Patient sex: M
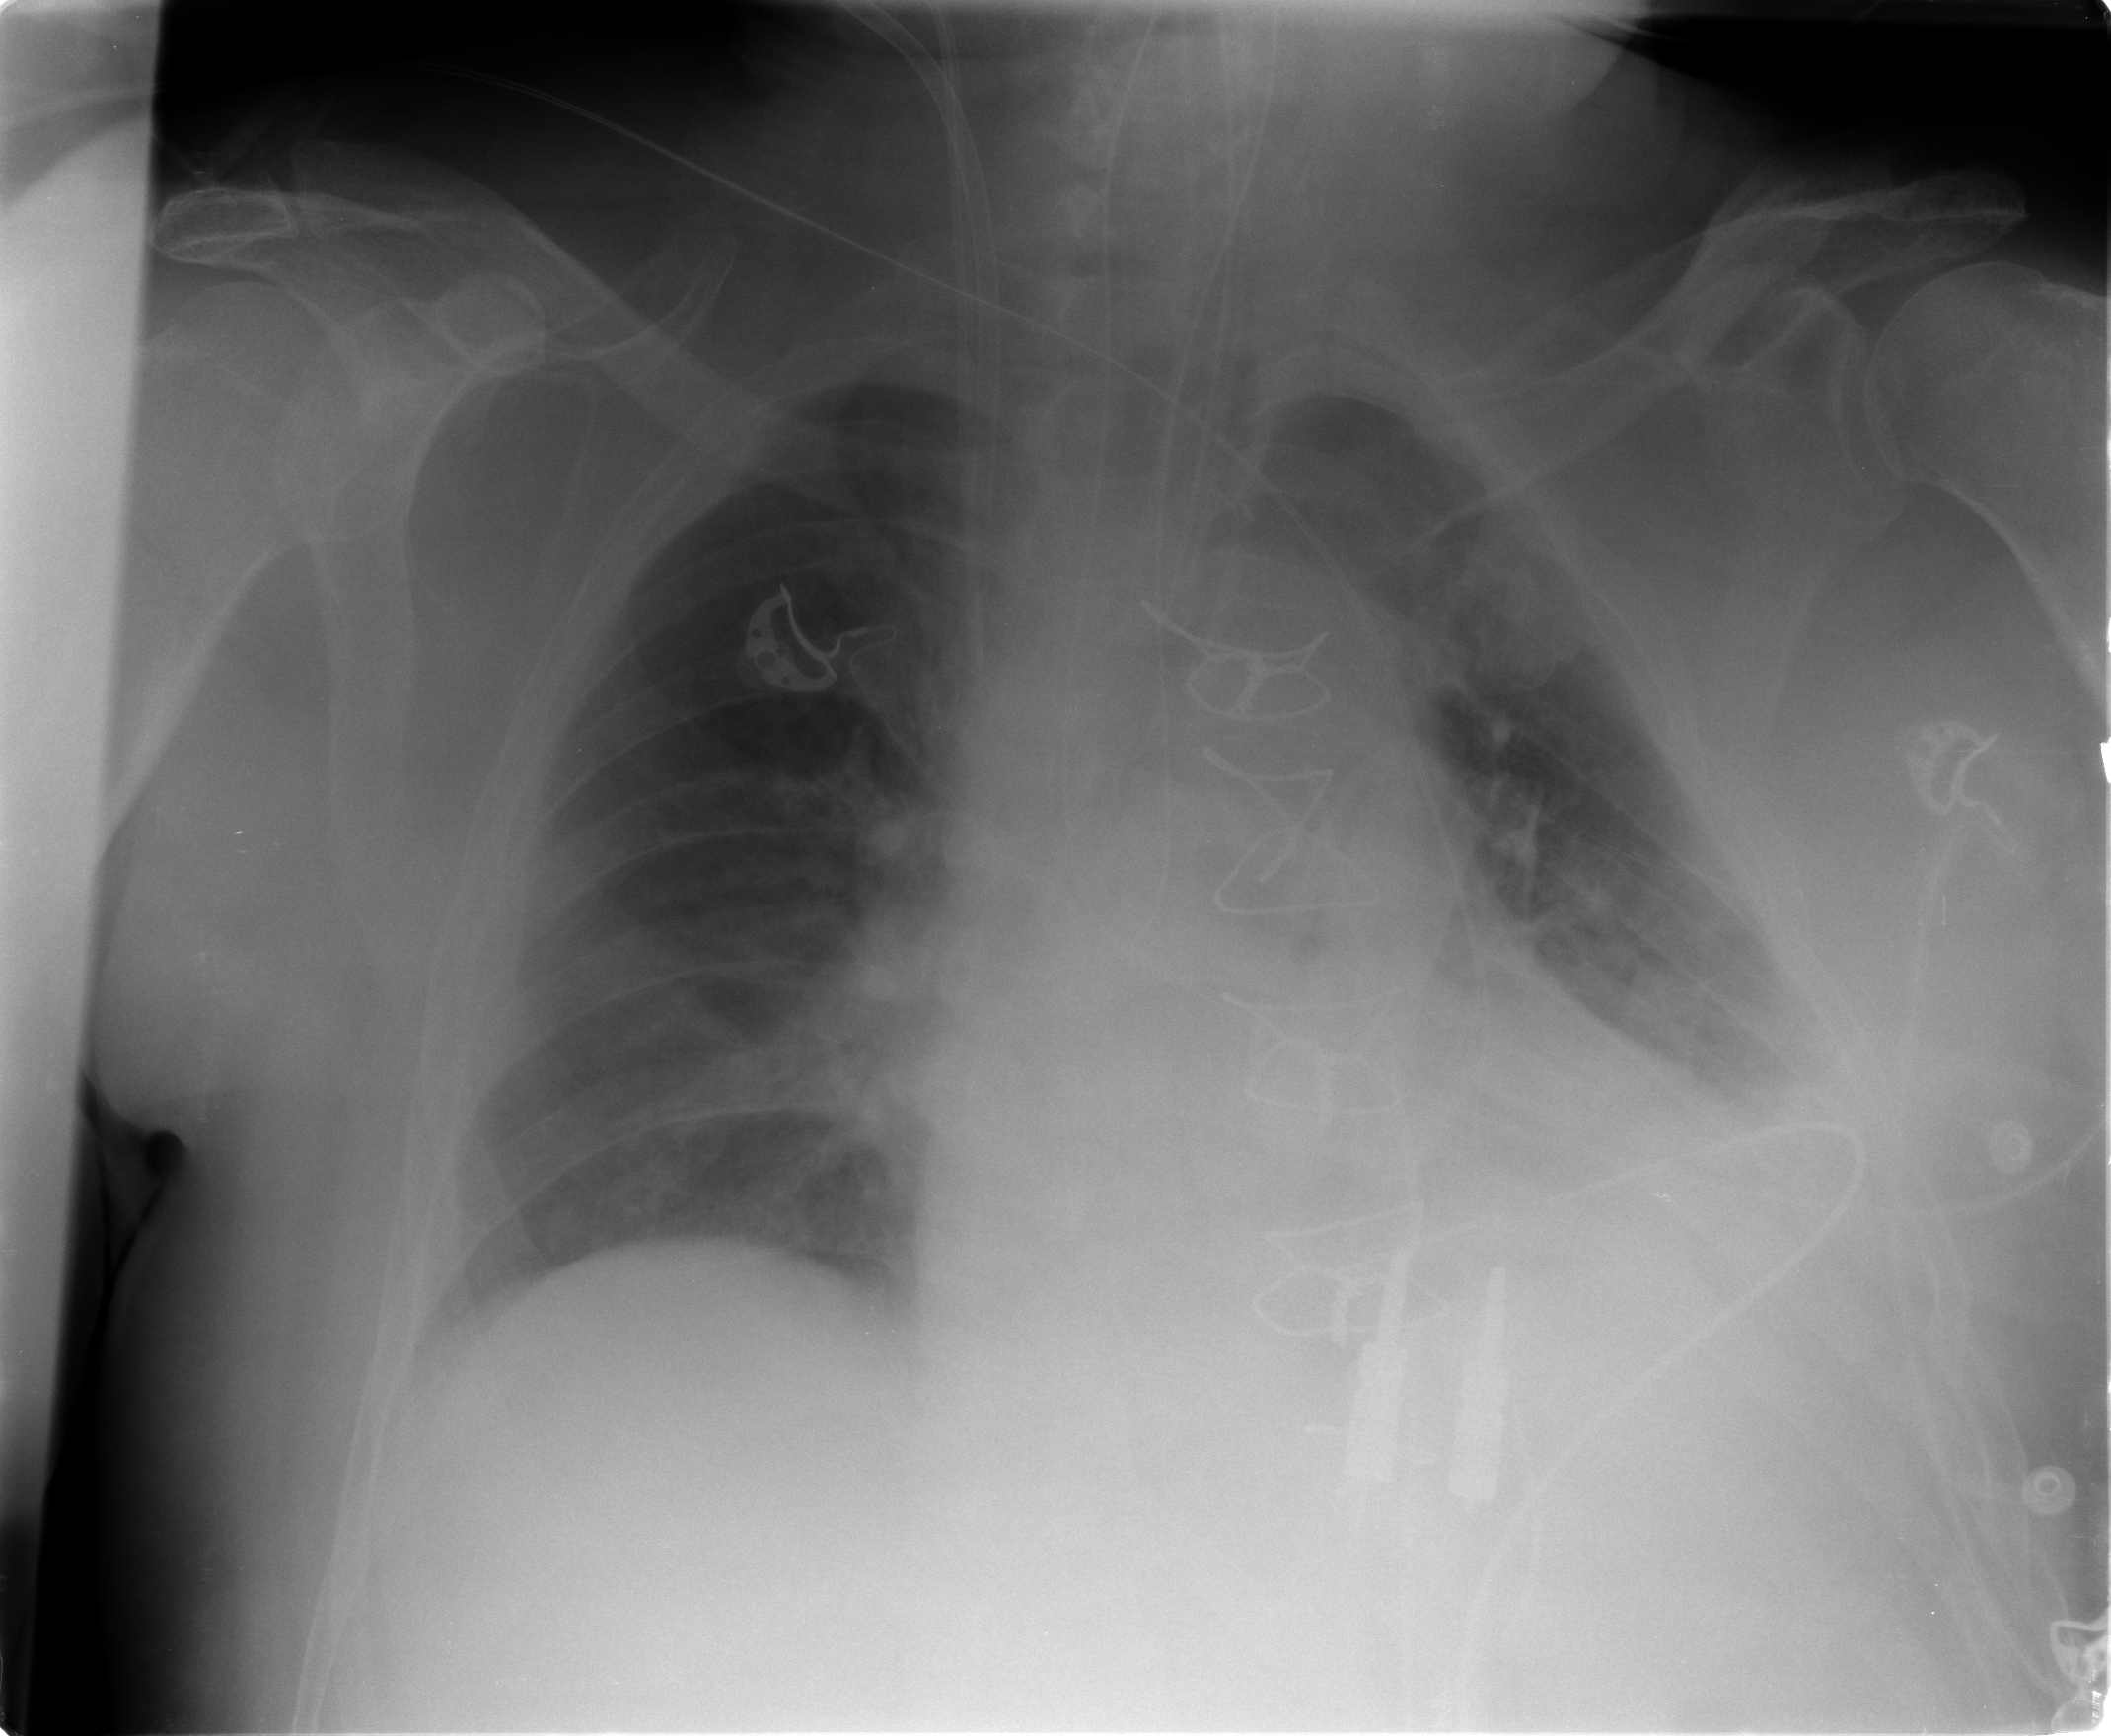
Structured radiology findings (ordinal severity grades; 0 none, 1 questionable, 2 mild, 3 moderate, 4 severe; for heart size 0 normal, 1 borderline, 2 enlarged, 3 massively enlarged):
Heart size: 2
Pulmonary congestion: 2
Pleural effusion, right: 1
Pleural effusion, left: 2
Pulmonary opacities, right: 2
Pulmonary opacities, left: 1
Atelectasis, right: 1
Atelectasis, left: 2